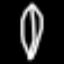
Label: leaf